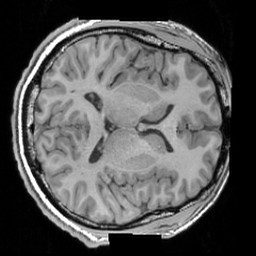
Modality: T1w
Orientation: axial
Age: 19
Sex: male
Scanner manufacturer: siemens
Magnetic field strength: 3 T
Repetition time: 1.63 s
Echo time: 0.00311 s